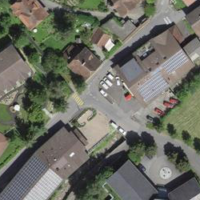
EUNIS habitat code: 54
Species observed at this site:
Certhia brachydactyla
Corvus corone
Cyanistes caeruleus
Troglodytes troglodytes
Chloris chloris
Passer domesticus
Carduelis carduelis
Turdus merula
Chroicocephalus ridibundus
Poecile palustris
Phylloscopus collybita
Parus major
Erithacus rubecula
Phoenicurus ochruros
Sitta europaea
Motacilla alba